Question: I have a form with a ton of duplicate functionality in 2 different Controllers, there are slight differences and some major ones in both.
The form sits at the top of a products view controller, but also inside of the products modal controller.
<URL>
^ how would you change the string in the 'console.log' and the color of the button based on parent scope?

At first I was going to create a new Controller just for the form, but also the HTML was being duplicated, so decided to put that into a Directive, and just add the Controller code there.
---
How would I determine which parent scope the 'form-directive' is currently being viewed in? Because depending on the parent scope the functions/methods behave differently.
---
So far I've come up with this:
'''
.directive('productForm', function() {
return {
templateUrl: "views/products/productForm.html",
restrict: "E",
controller: function($scope) {
console.log('controller for productForm');
console.log($scope);
console.log($scope.$parent);
/*
If parent scope is the page, then this...
If parent scope is the modal then this instead...
*/
}
}
});
'''
However it's giving me back '$parent' id's that look like '002' or '00p'. Not very easy to put in if / else statements based on that information.
Have you guys run into this issue before?
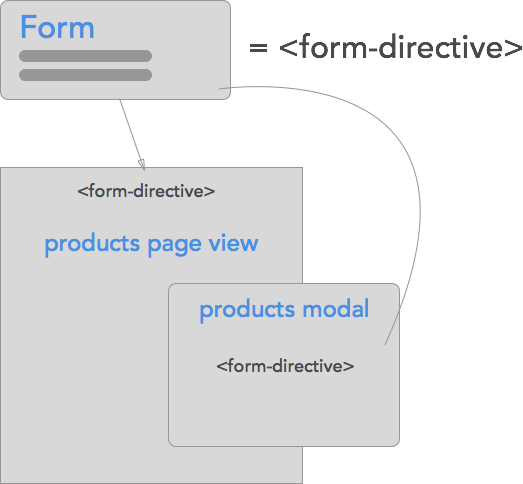
Answer: You can define 'saveThis' in your controller and pass it to directive using ''&''
'''
scope: {
user: '=',
saveThis : '&'
},
'''
please see demo here <URL>
That gives you more flexibility, in future if you want to use 'saveThis' in another controller you can define it inside controller instead adding additional if statement to directive.